【题型】选择题　【知识点】平面几何　【难度】easy
已知线段 $a, b, c$, 求作线段 $x$, 使 $a : b = c : x$, 正确的作法是( )

A.

B.

C.

D.

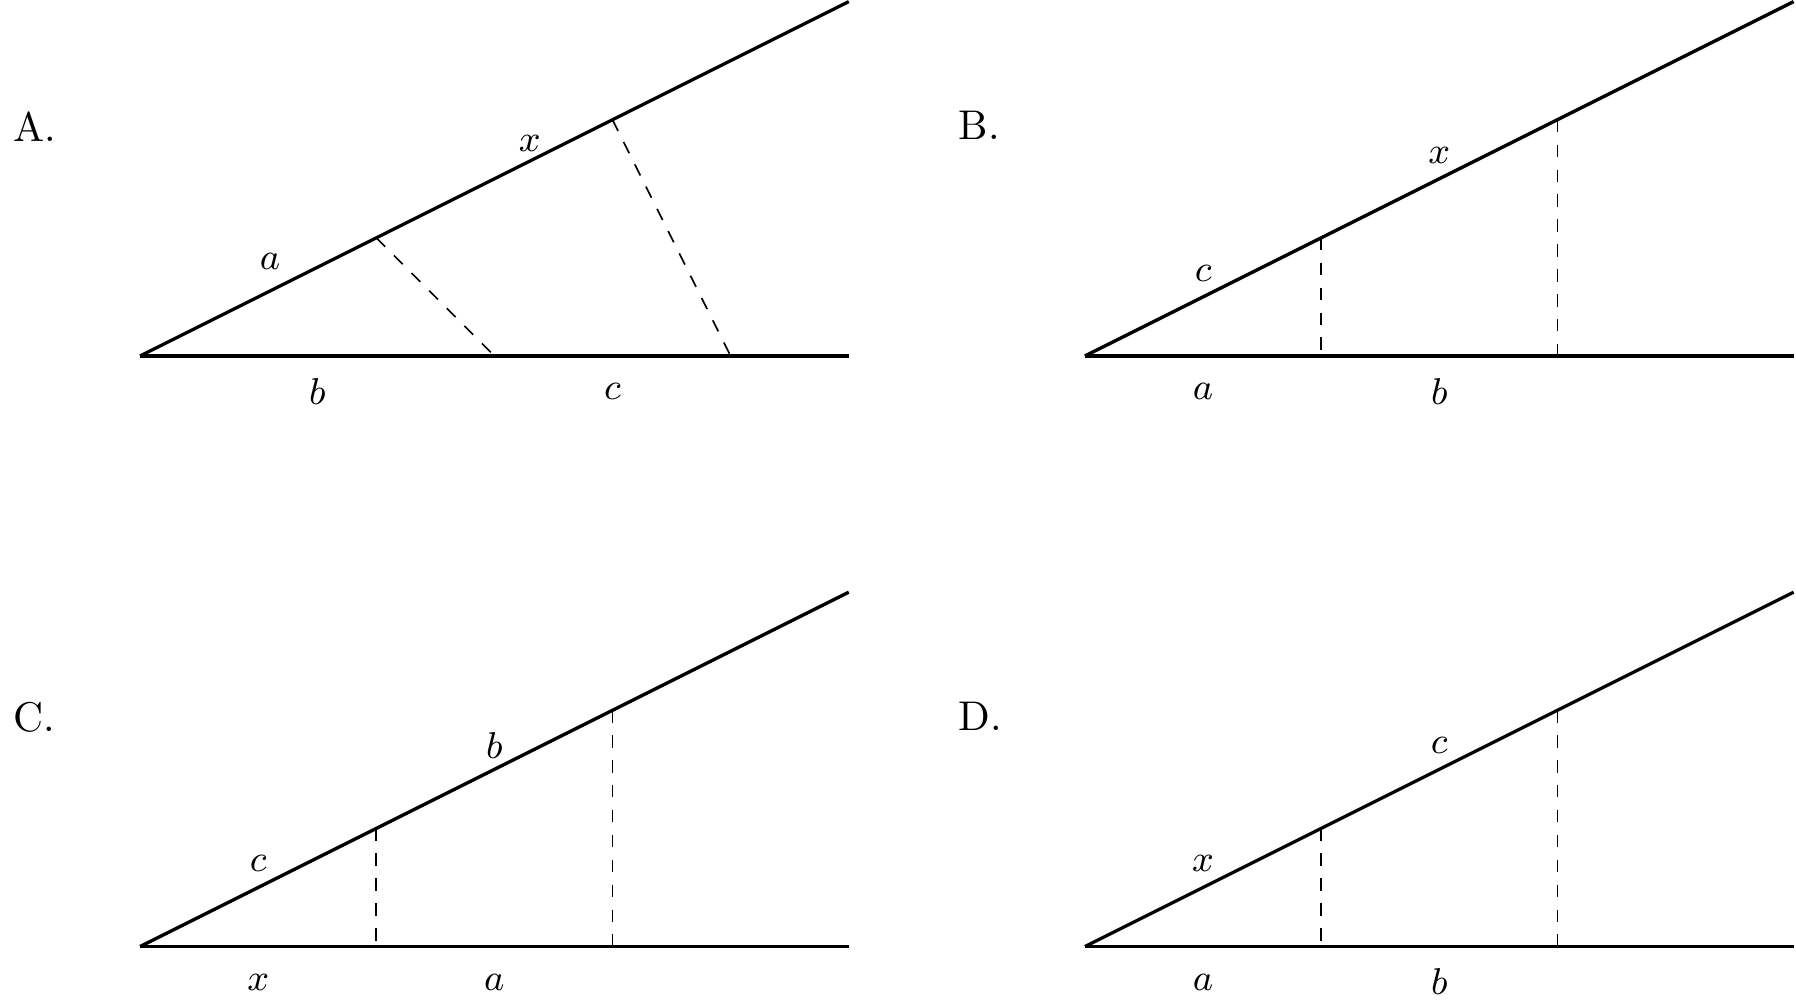
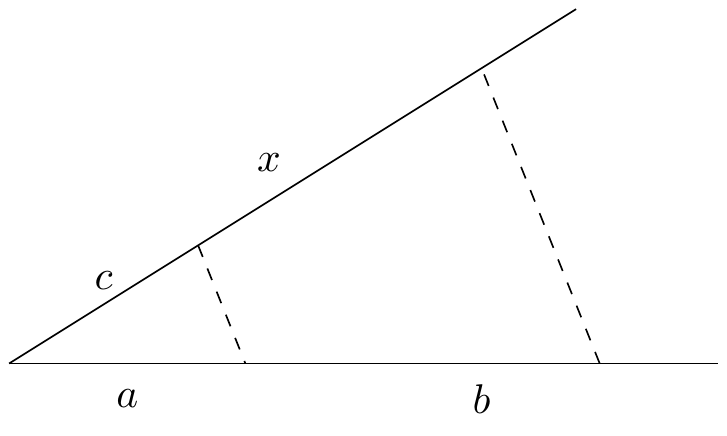
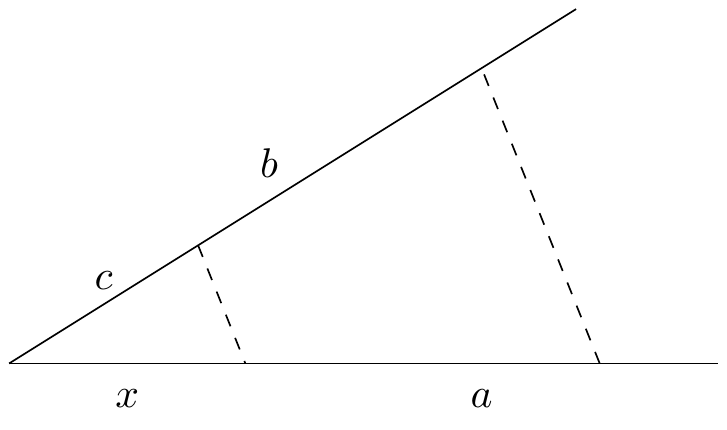
【解答】
解：A、由平行线分线段成比例可得 $\frac{a}{b} = \frac{x}{c}$, 故 A 选项错误；

B、由平行线分线段成比例可得 $\frac{a}{b} = \frac{c}{x}$, 故 B 选项正确；

C、由平行线分线段成比例可得 $\frac{a}{b} = \frac{x}{c}$, 故 C 选项错误；

D、由平行线分线段成比例可得 $\frac{a}{b} = \frac{x}{c}$, 故 D 选项错误；

故选：B。